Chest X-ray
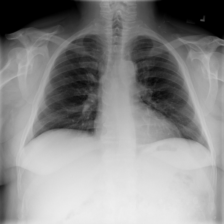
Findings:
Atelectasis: negative
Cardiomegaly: negative
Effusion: negative
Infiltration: negative
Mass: negative
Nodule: negative
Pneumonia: negative
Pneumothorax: negative
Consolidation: positive
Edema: negative
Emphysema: negative
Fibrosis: negative
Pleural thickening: negative
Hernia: negative